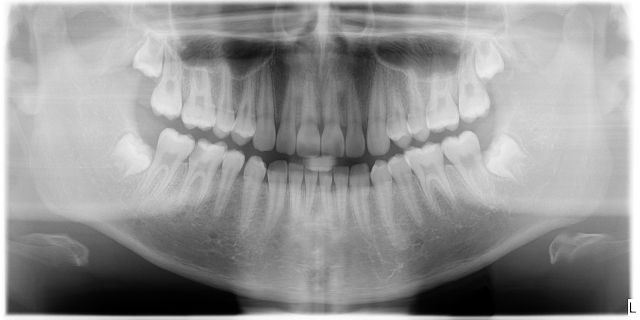
adult